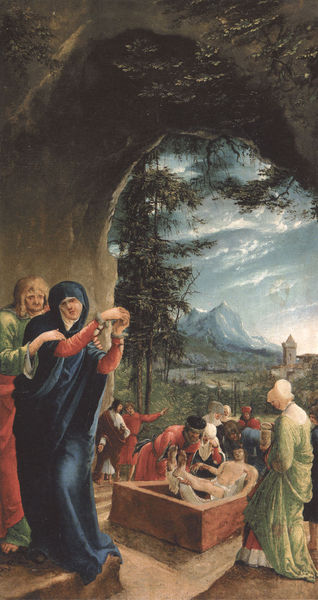
Titel: Sebastianaltar im Augustiner-Chorherrenstift St. Florian bei Linz
Künstler: Albrecht Altdorfer
Institution: Wien, Kunsthistorisches Museum
Schlagwörter: baum, berg, blau, dunkel, gemälde, himmel, mann, nackt, schatten, umhang, wolken, baden, bäume, frauen, grün, landschaft, menschen, frau, kleid, kleider, licht, männer, haus, rot, johannes, tot, toter, trauer, hände, öl, kirche, gewand, mutter, höhle, renaissance, wald, turm, ort, berge, sonnenuntergang, ölgemälde, bad, waschen, becken, tanne, beten, badewanne, trost, beerdigung, sarg, grab, jesus, leichnam, jünger, maria, magdalena, grablegung, josef, waschung, sarkophag, blaues kleid, klau, grableegung